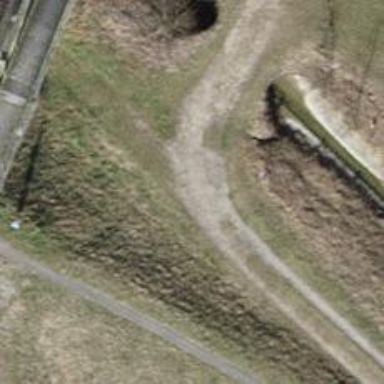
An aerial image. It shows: Track with grade 2 tracktype.